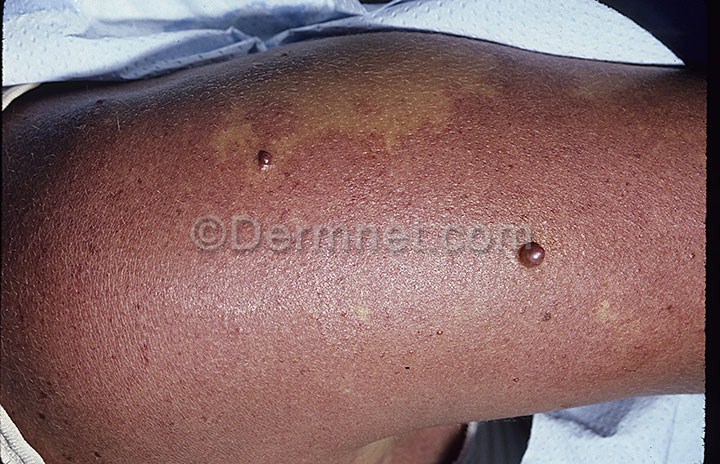
Disease: Vascular Tumors